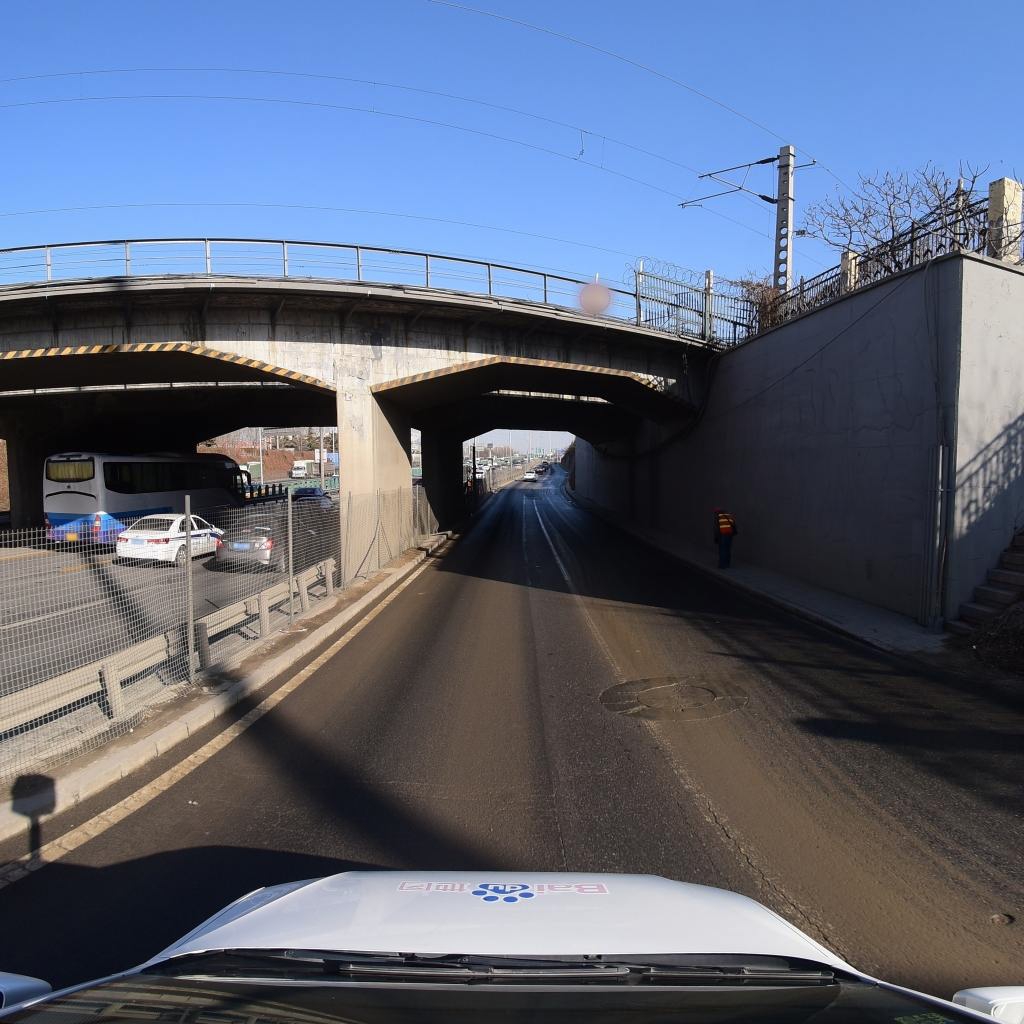
Region: Fengtai
Road damage annotations: longitudinal crack, manhole cover, pothole